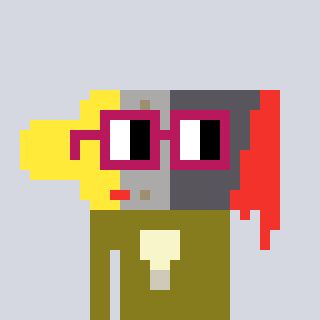
a pixel art character with square dark red glasses, a paintbrush-shaped head and a gunk-colored body on a cool background